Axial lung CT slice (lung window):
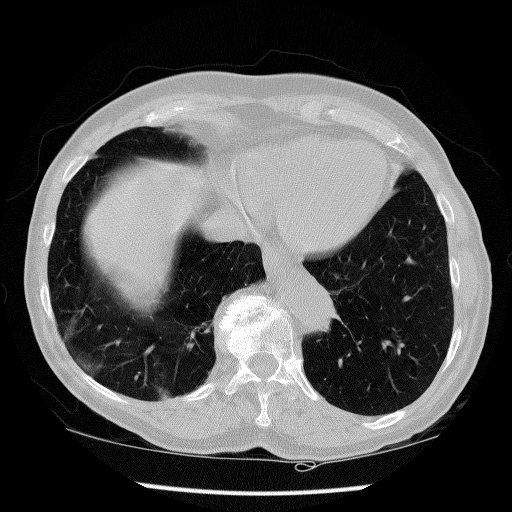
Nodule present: no